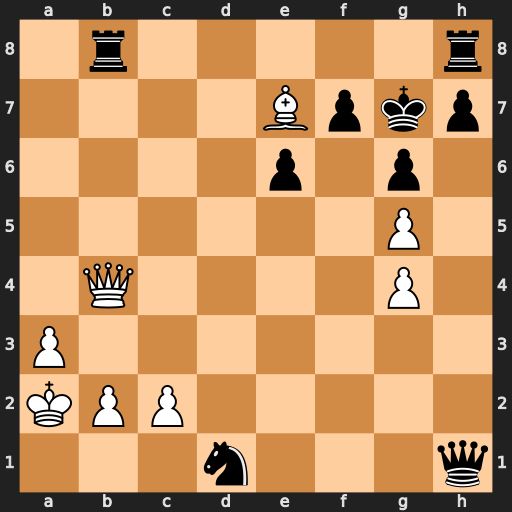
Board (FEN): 1r5r/4Bpkp/4p1p1/6P1/1Q4P1/P7/KPP5/3n3q
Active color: w
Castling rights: -
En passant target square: -
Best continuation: Bf6+ Kg8 Qxb8#